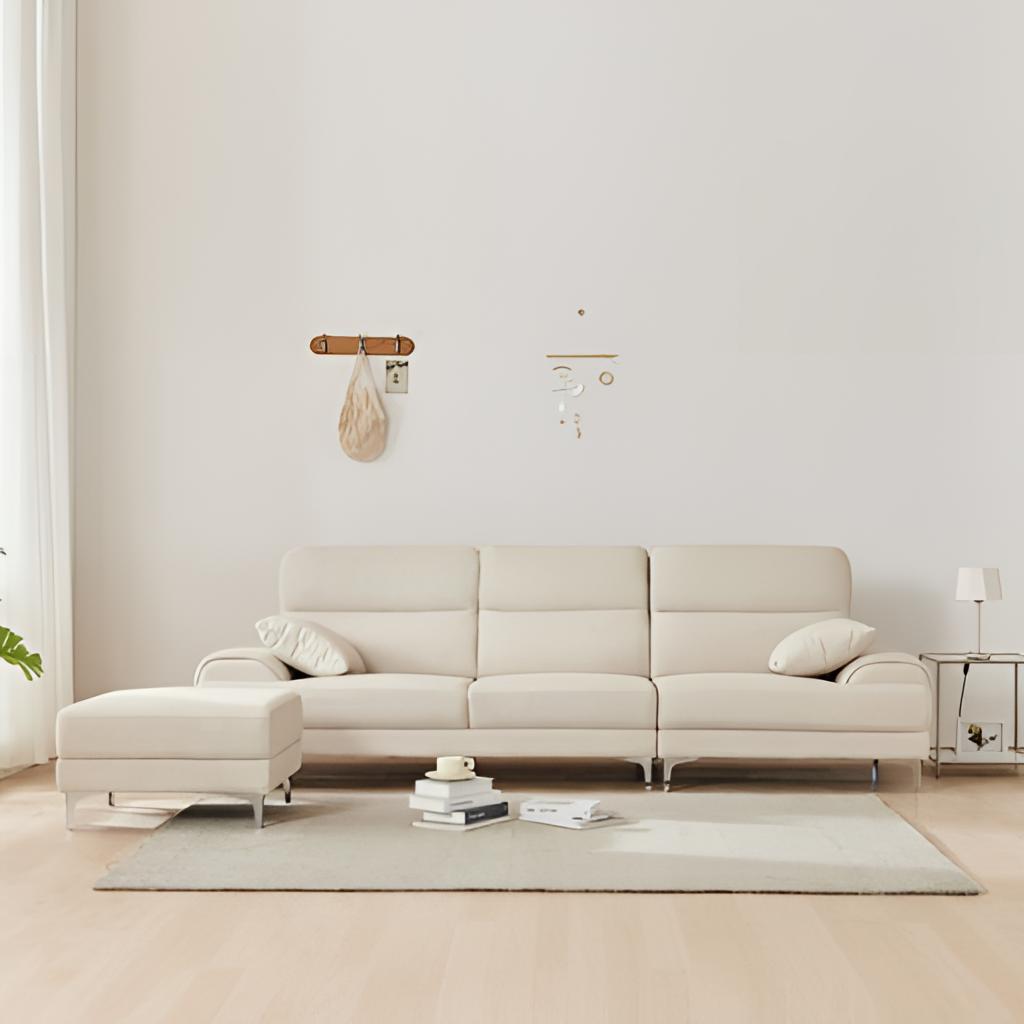
beige leather sofa, living room, minimalist, wood flooring, with plank pattern, paint wallpaper, with solid pattern